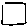
Label: square